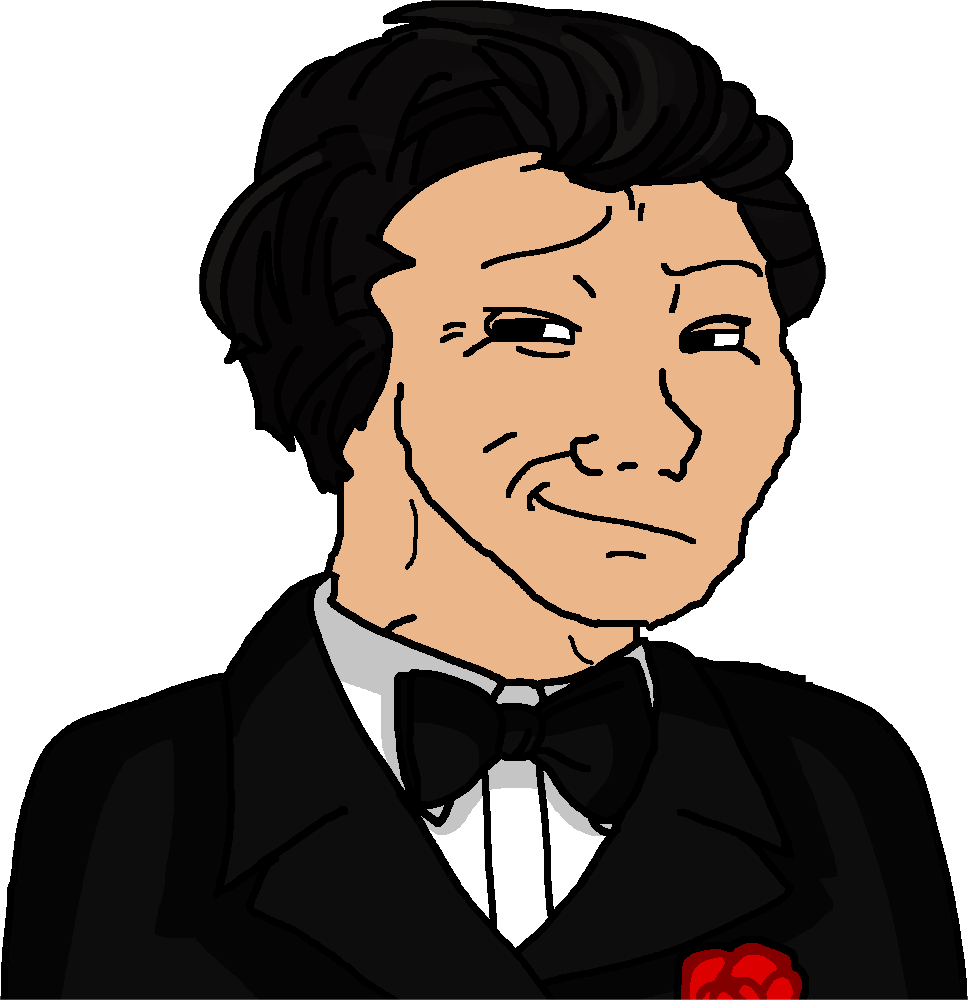
Label: 5_Smugjak